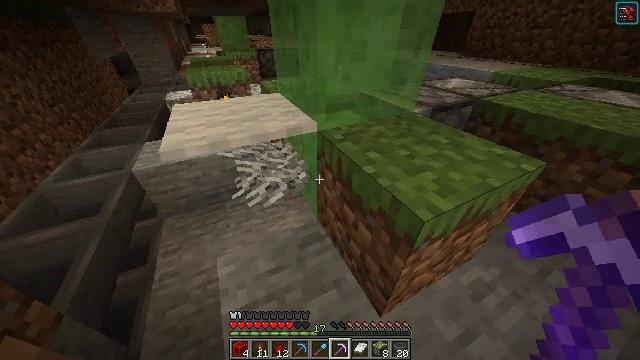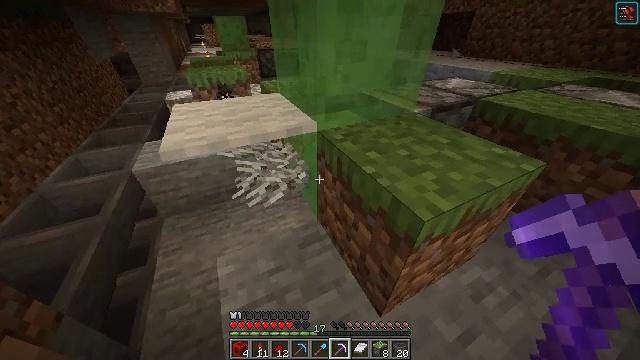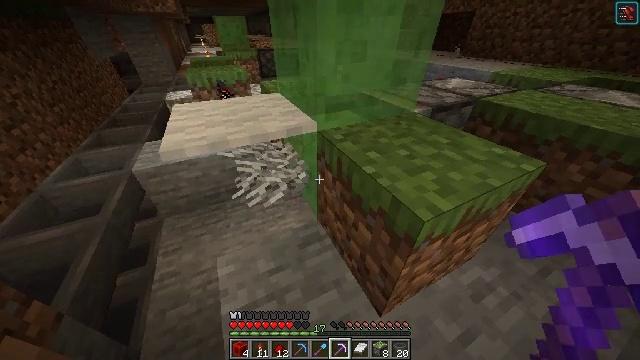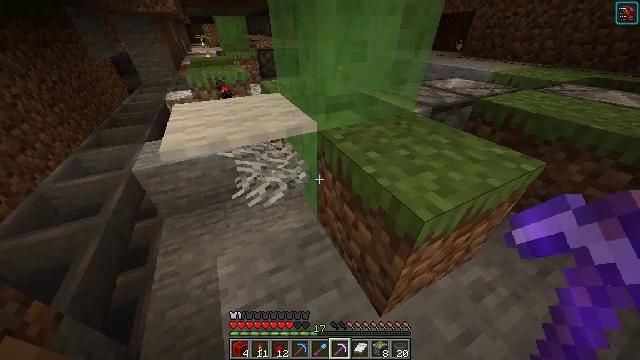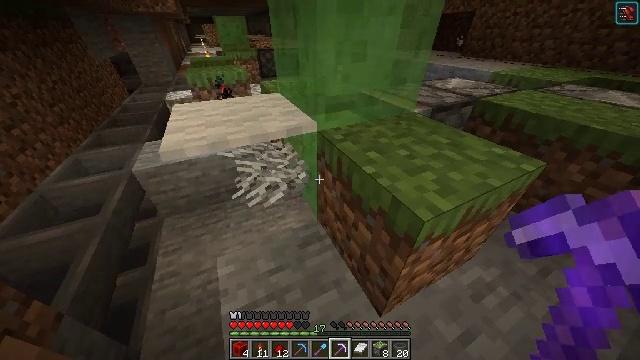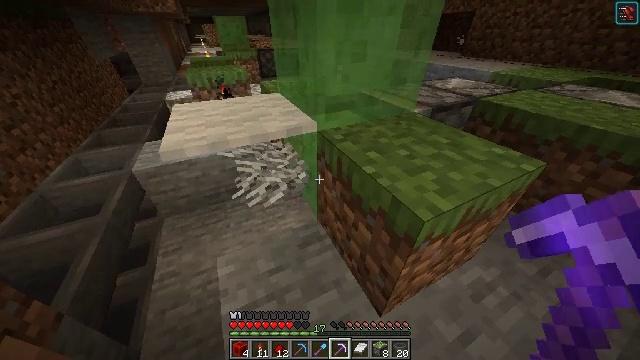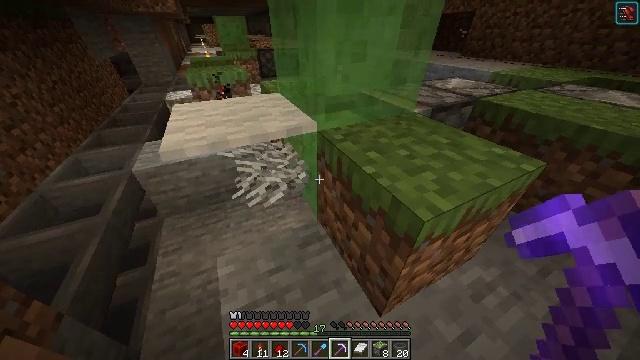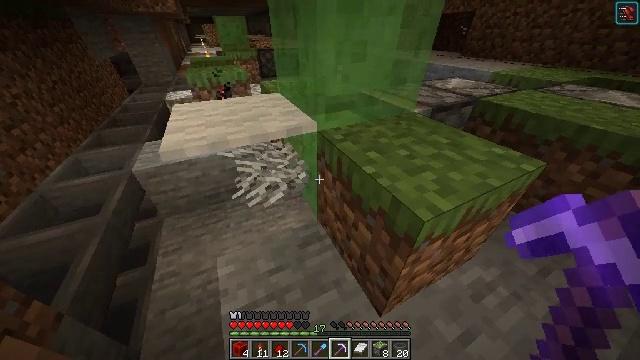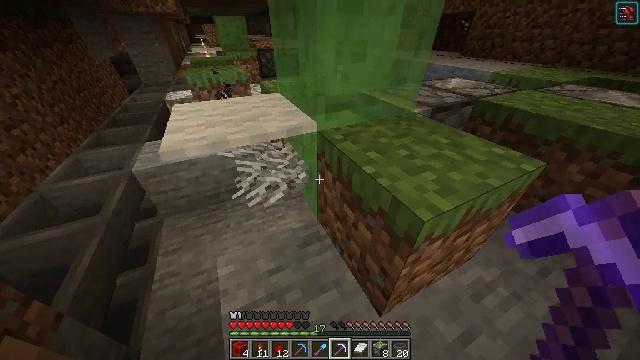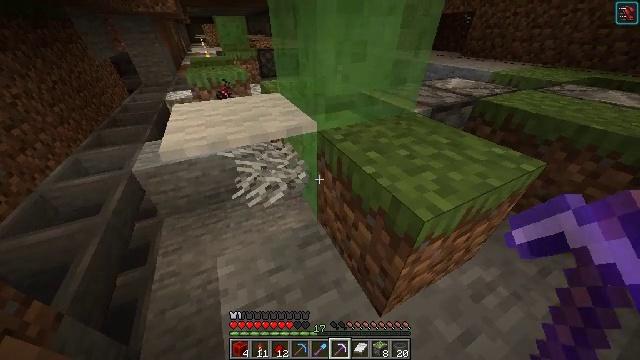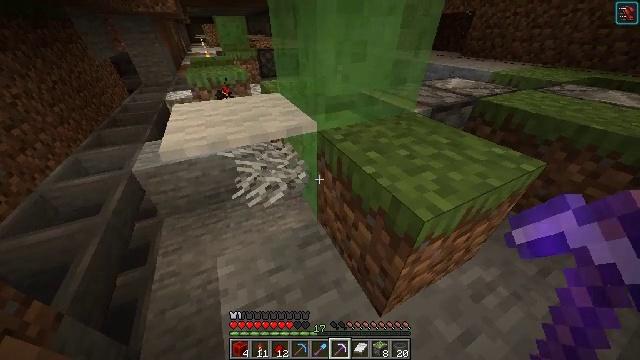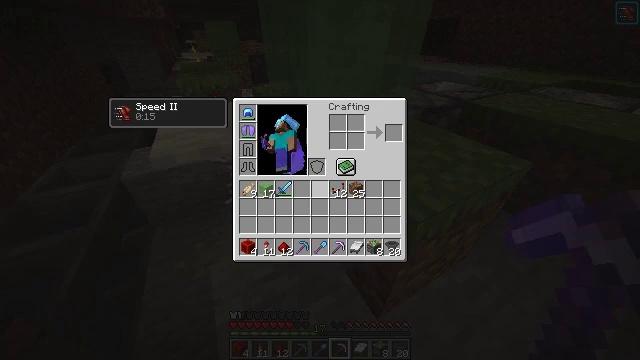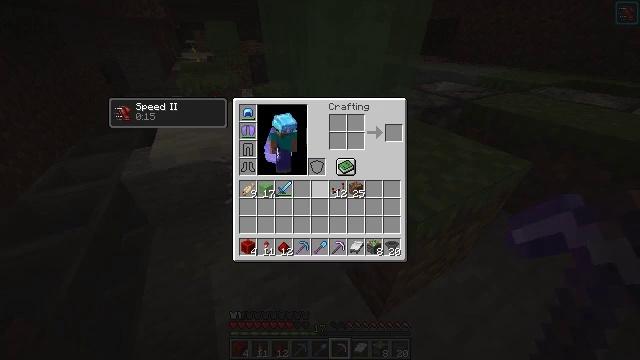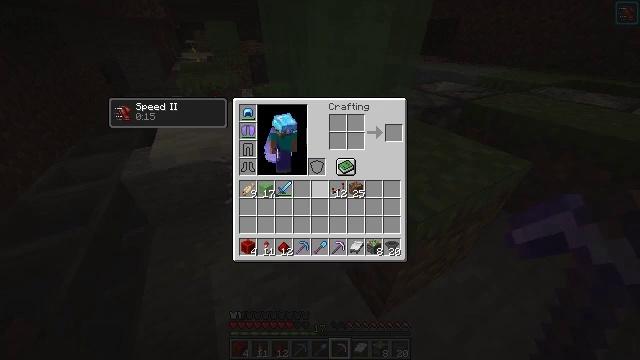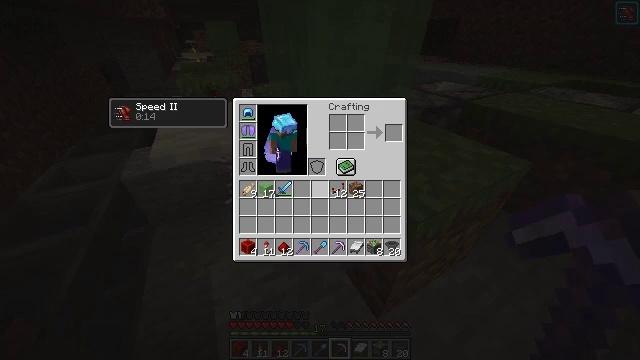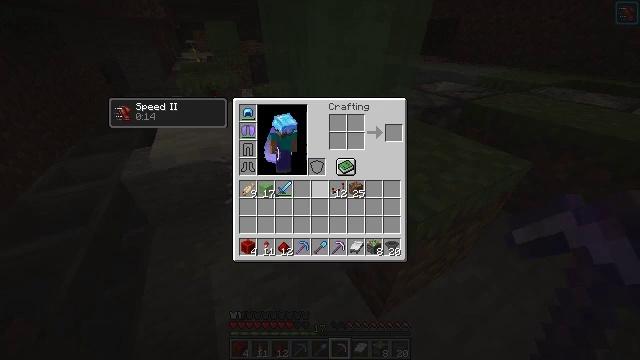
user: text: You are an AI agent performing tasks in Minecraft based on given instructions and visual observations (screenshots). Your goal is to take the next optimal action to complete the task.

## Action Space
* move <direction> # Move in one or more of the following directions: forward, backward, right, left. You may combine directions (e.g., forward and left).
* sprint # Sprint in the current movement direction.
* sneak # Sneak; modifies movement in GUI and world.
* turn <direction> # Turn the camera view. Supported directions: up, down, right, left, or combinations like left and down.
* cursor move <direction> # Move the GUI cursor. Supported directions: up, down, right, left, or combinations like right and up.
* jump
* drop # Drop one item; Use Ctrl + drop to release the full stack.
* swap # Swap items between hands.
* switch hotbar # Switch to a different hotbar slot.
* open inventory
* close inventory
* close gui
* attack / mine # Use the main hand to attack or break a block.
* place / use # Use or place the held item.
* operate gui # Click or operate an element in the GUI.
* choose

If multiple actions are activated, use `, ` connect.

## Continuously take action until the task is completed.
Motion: motion action
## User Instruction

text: Mine the white carpet.
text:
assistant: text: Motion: no_op
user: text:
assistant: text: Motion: no_op
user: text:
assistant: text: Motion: no_op
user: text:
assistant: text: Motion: no_op
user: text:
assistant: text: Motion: no_op
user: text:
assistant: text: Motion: no_op
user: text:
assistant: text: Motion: no_op
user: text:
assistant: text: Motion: no_op
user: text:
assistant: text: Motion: no_op
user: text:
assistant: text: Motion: no_op
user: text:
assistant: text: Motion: turn right and up, open inventory
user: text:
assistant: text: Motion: no_op
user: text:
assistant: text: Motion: no_op
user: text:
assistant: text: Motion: no_op
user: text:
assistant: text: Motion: no_op
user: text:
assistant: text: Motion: no_op
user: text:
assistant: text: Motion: no_op
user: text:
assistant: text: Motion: cursor move right and down
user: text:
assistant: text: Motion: cursor move down
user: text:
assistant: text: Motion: cursor move down
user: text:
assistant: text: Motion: cursor move down
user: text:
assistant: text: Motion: no_op
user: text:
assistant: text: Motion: no_op
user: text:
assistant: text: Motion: no_op
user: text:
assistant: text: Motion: no_op
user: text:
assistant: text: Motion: no_op
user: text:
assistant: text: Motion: no_op
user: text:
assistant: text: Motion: no_op
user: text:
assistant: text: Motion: no_op
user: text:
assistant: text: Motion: no_op